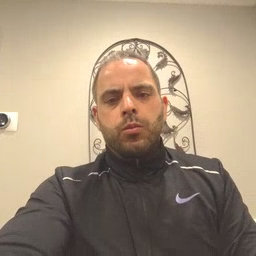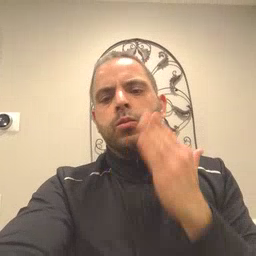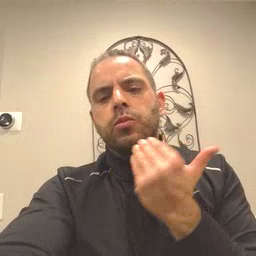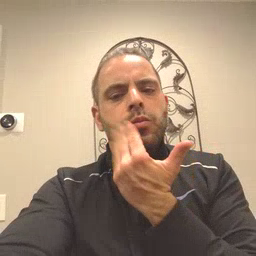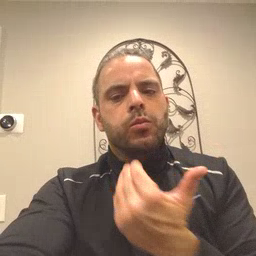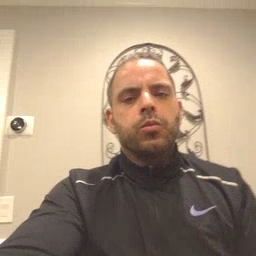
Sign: napkin